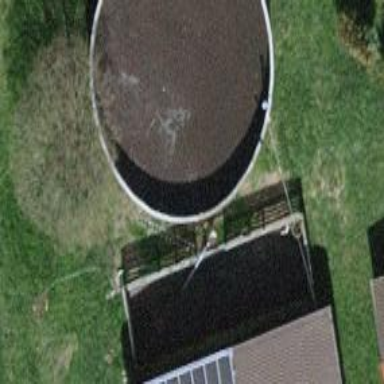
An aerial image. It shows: Storage tank with man-made structure.